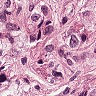
Metastatic tissue present: yes